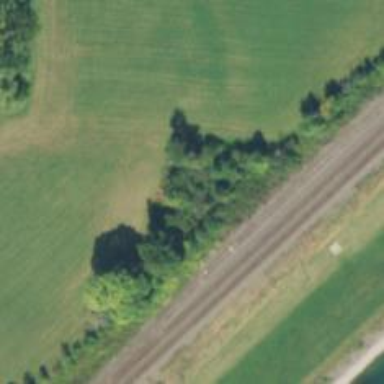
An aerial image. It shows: Railway siding with rails.